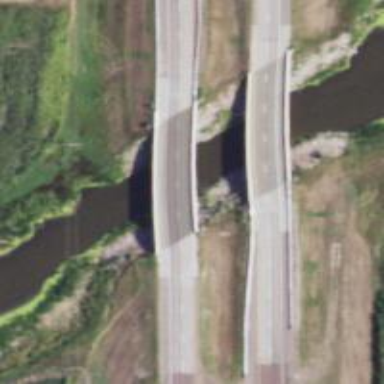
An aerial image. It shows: Bridge for trunk highway with expressway access.